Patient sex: F
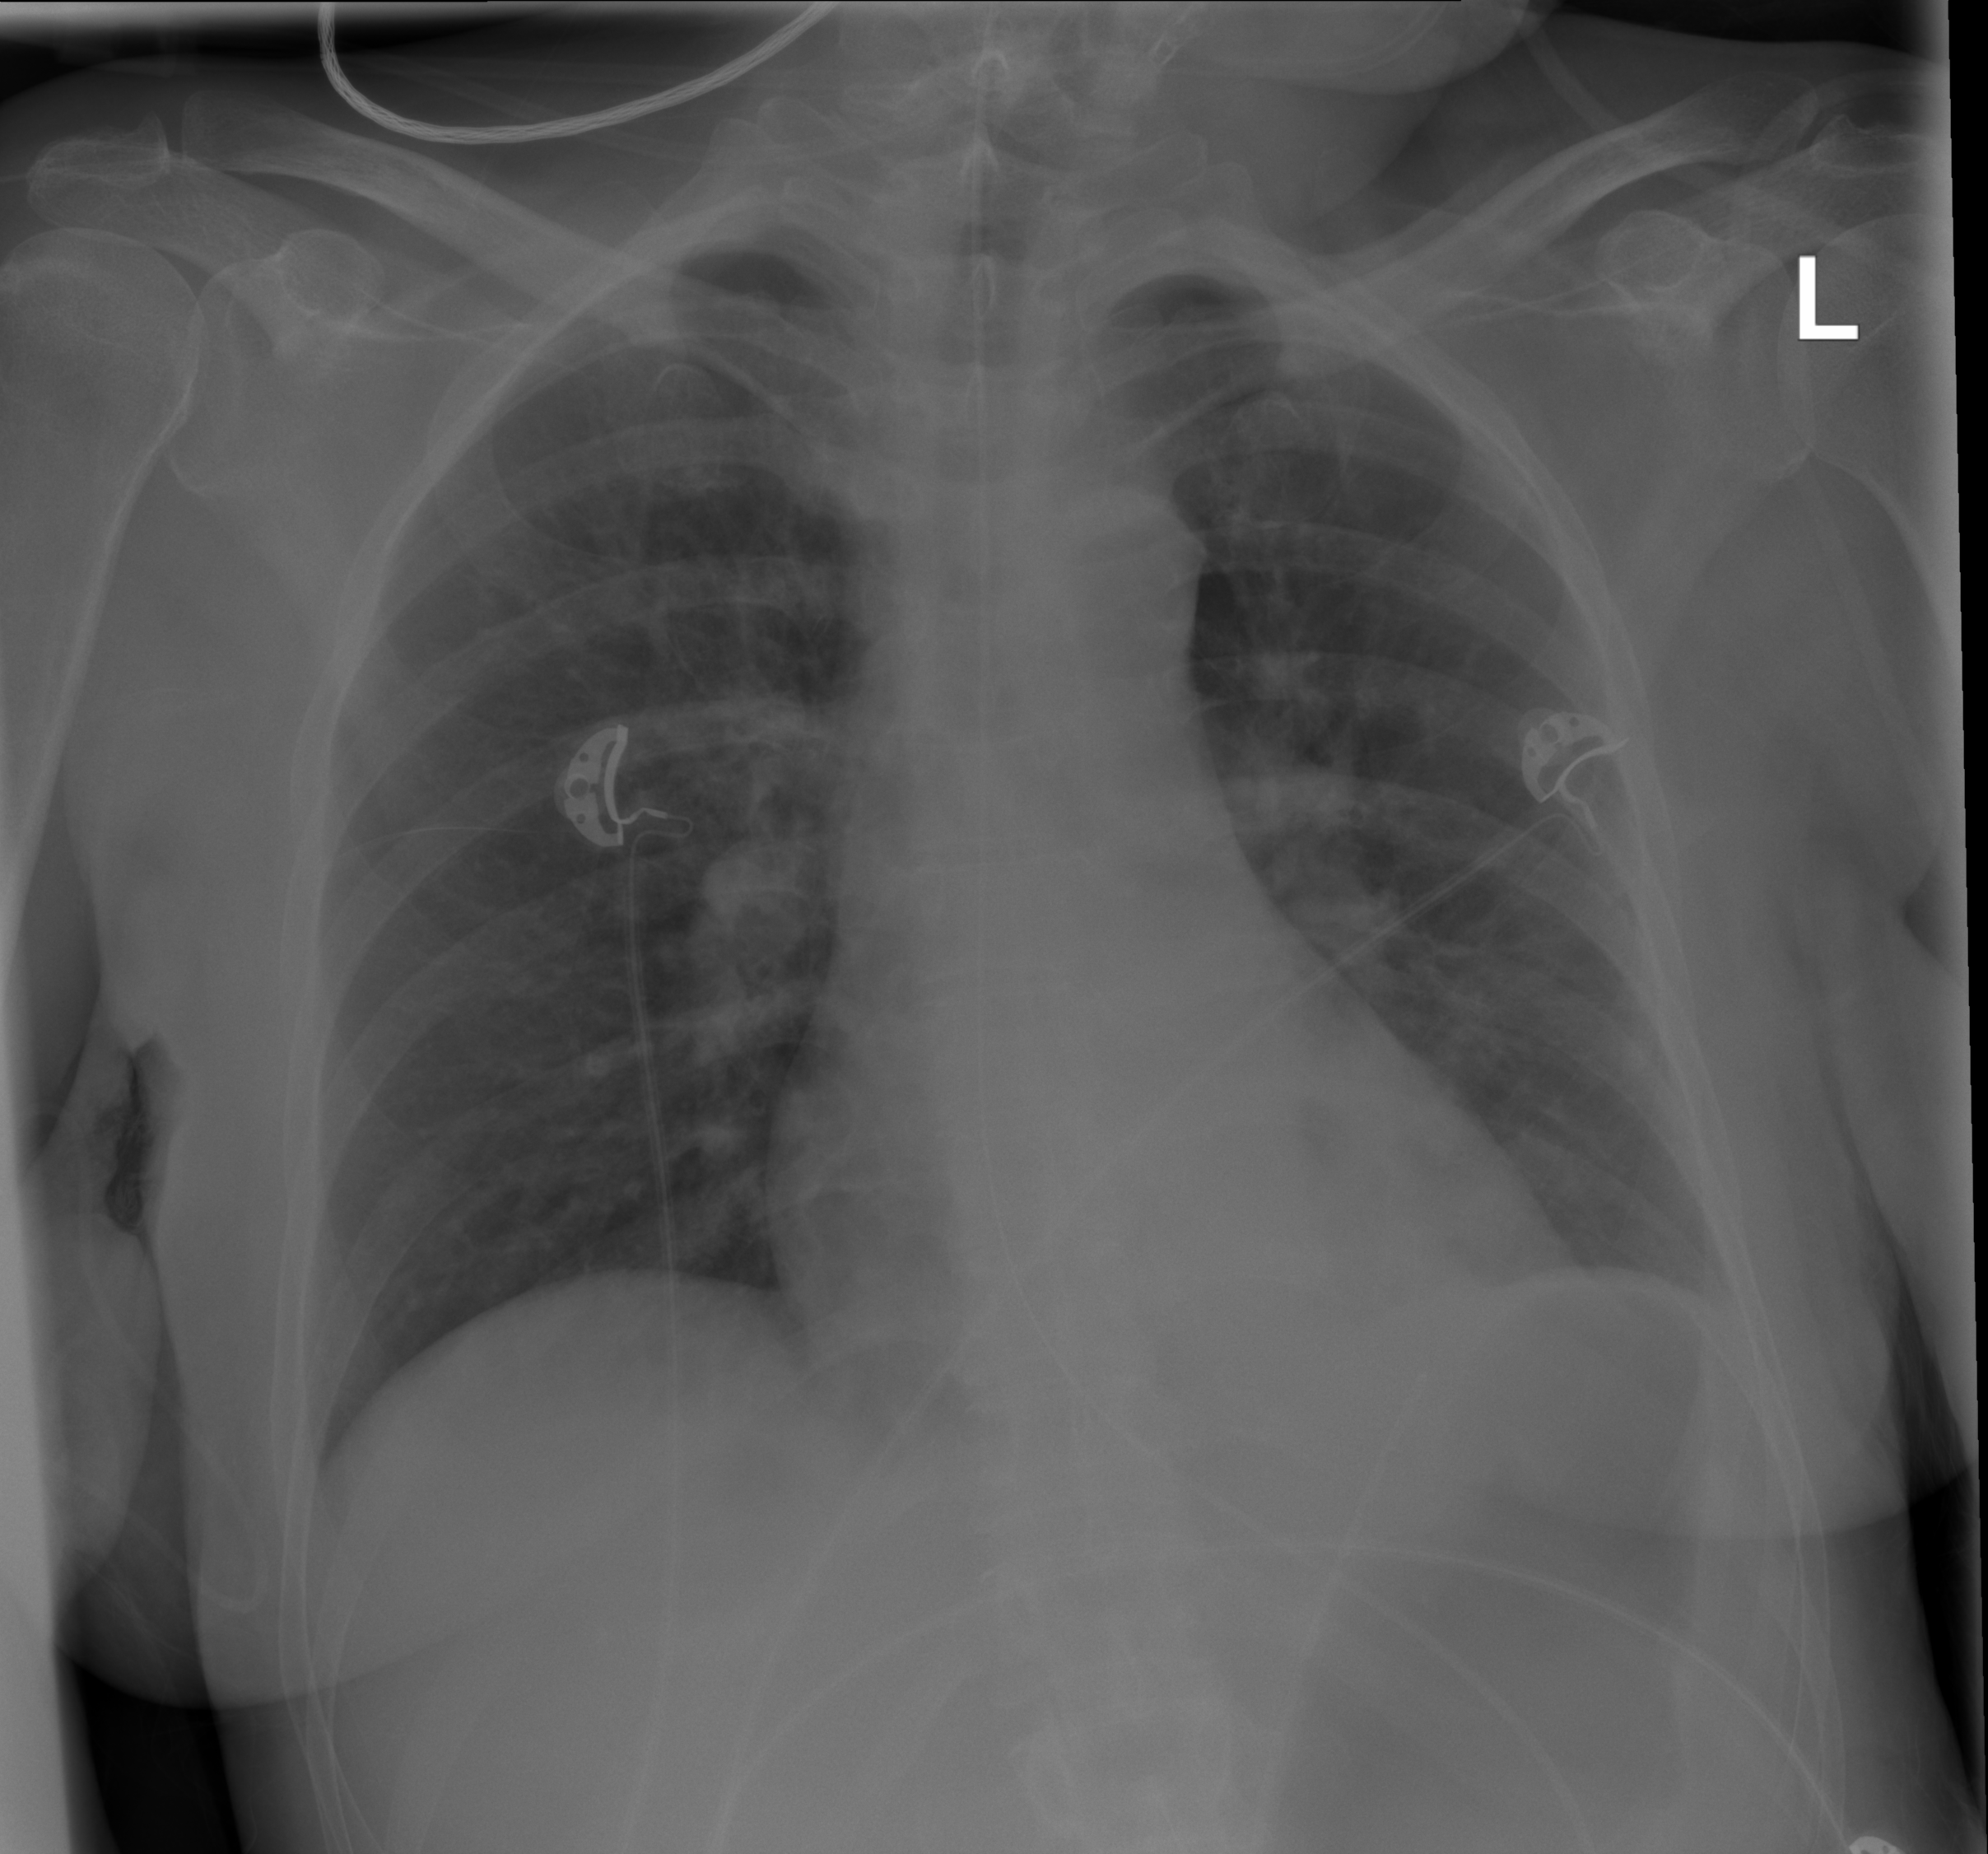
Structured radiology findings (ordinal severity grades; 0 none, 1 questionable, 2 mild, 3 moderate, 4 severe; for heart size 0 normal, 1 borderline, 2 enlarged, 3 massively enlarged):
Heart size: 0
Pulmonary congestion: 1
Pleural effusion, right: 0
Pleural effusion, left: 0
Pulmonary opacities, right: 0
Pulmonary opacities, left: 1
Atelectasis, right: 0
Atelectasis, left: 0